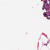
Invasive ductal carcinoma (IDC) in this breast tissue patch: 0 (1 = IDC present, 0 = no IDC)